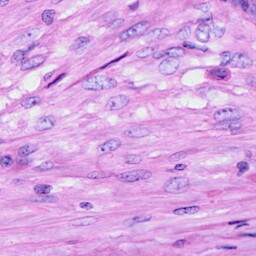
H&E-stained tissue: Ovarian